Question: According to the docs, 'microbenchmark:::autoplot' "Uses ggplot2 to produce a more legible graph of microbenchmark timings."
Cool! Let's try the example code:
'''
library("ggplot2")
tm <- microbenchmark(rchisq(100, 0),
rchisq(100, 1),
rchisq(100, 2),
rchisq(100, 3),
rchisq(100, 5), times=1000L)
autoplot(tm)
'''

I don't see anything about the...squishy undulations in the documentation, but my best guess from <URL> is that this is like a smoothed series of boxplots of the time taken to run, with the upper and lower quartiles connected over the body of the shape. Maybe? These plots look too interesting not to find out what is going on here.
What is this a plot of?
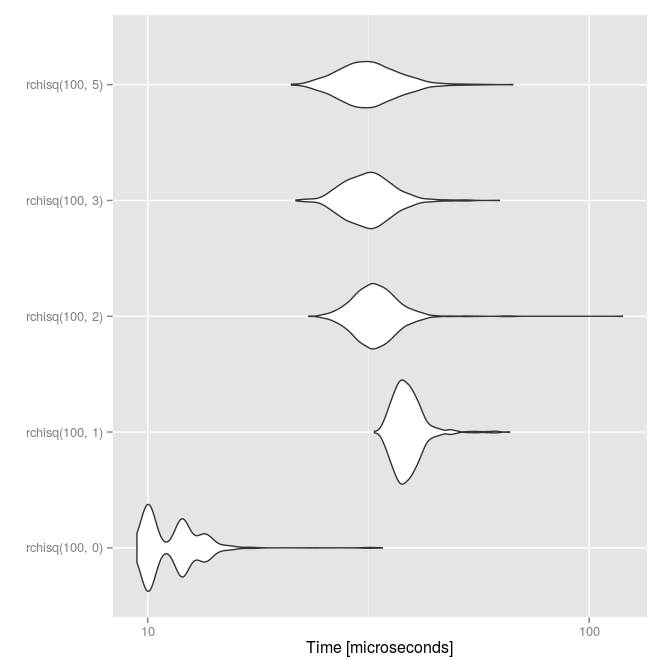
Answer: The short answer is a <URL>:
> It is a box plot with a rotated kernel density plot on each side.
---
The longer more interesting(?) answer. When you call the 'autoplot' function, you are actually calling
'''
## class(ts) is microbenchmark
autoplot.microbenchmark
'''
We can then inspect the actual function call via
'''
R> getS3method("autoplot", "microbenchmark")
function (object, ..., log = TRUE, y_max = 1.05 * max(object$time))
{
y_min <- 0
object$ntime <- convert_to_unit(object$time, "t")
plt <- ggplot(object, ggplot2::aes_string(x = "expr", y = "ntime"))
## Another ~6 lines or so after this
'''
The key line is '+ stat_ydensity()'. Looking at '?stat_ydensity' you
come to the help page on violin plots.